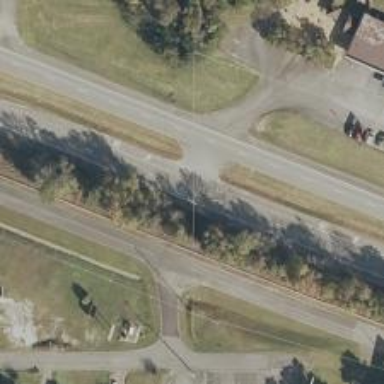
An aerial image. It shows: Primary highway with asphalt surface and dual carriageway.